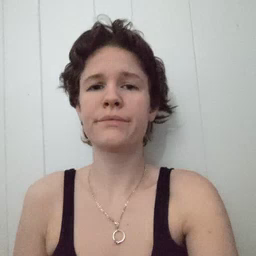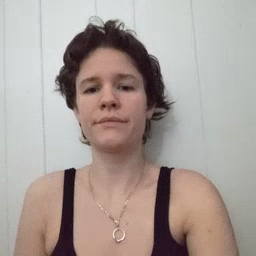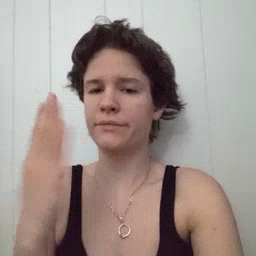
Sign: blue